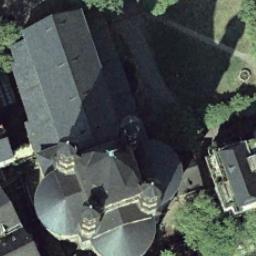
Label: church